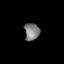
Tissue: skin
Cell type: Epithelial cells
Senescence score: 0.7291
Nuclear area (px): 255
Mean DAPI intensity: 126.424